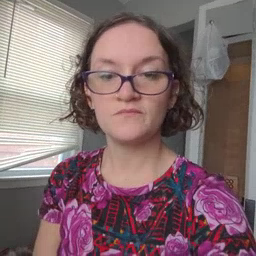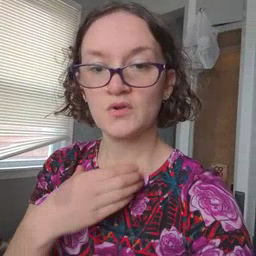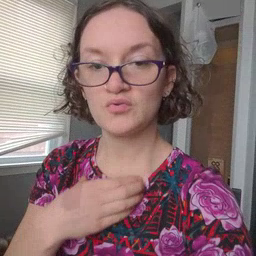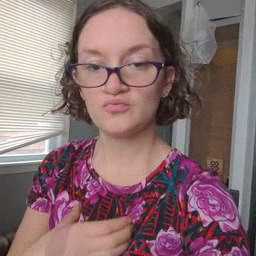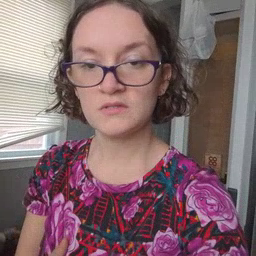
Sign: hungry